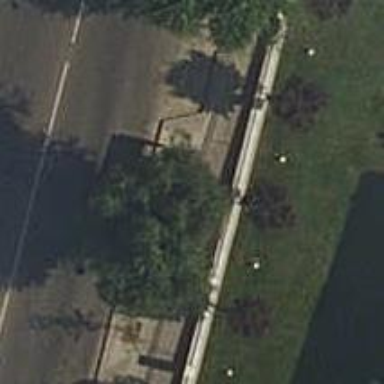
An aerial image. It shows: Bus stop with shelter. It is platform for public transport.